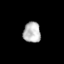
Tissue: skin
Cell type: Epithelial cells
Senescence score: 0.2283
Nuclear area (px): 349
Mean DAPI intensity: 185.668